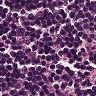
Metastatic tissue present: no